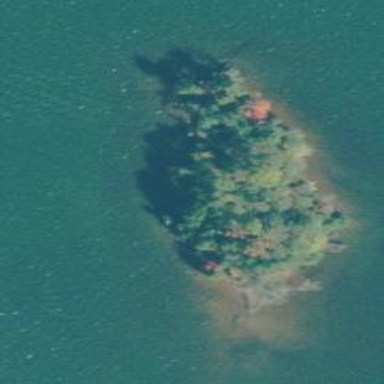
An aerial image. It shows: Island.